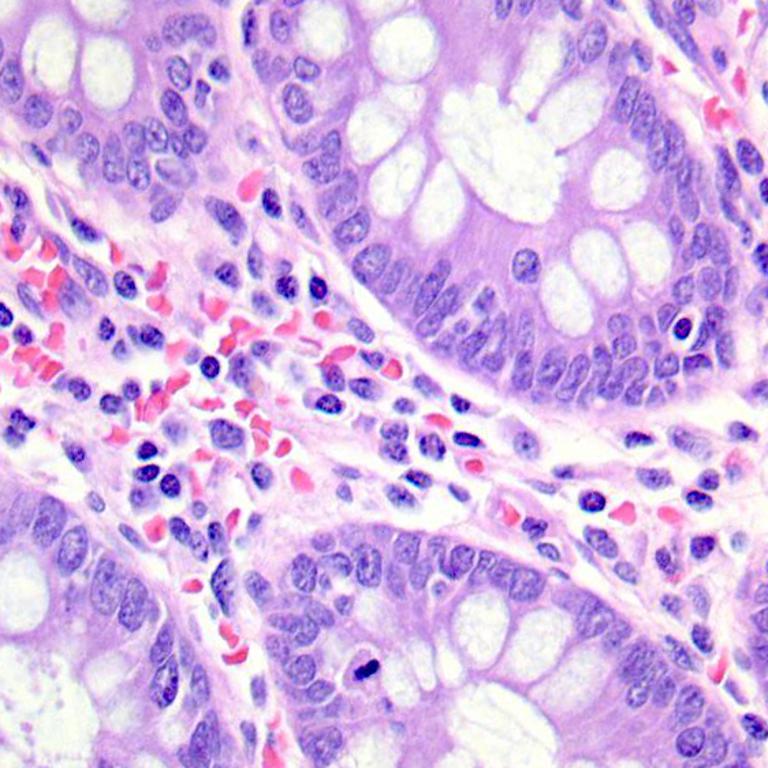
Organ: colon
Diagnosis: benign